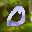
Label: 0